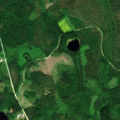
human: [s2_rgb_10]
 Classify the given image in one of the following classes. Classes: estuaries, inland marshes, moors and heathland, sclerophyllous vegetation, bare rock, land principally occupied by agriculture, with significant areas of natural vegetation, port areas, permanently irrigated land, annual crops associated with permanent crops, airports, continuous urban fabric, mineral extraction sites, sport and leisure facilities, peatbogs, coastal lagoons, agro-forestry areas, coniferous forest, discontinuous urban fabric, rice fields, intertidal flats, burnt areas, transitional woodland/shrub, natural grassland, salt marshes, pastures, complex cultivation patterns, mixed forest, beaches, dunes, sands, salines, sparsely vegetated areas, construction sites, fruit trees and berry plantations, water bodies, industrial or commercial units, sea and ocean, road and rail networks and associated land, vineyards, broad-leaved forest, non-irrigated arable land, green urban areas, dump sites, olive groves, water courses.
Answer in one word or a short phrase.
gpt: coniferous forest, mixed forest, transitional woodland/shrub, water bodies